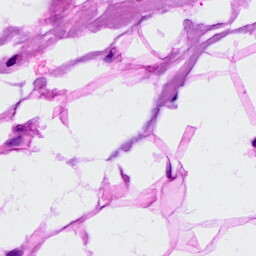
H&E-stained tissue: Breast